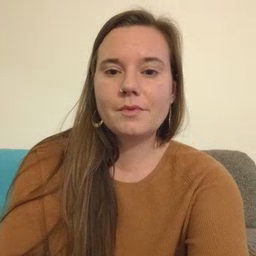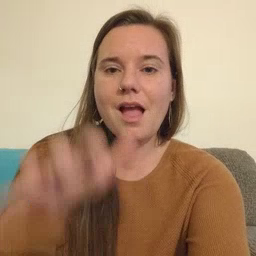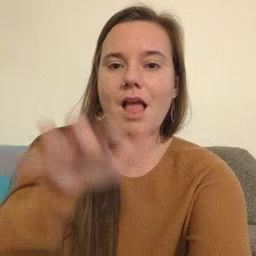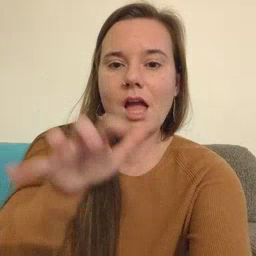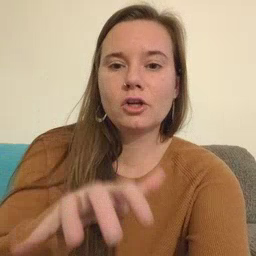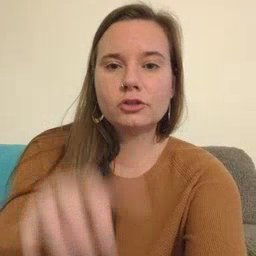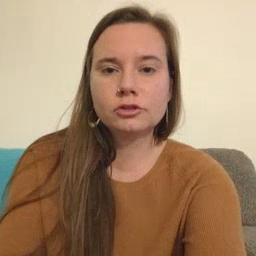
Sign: alligator